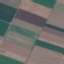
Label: AnnualCrop